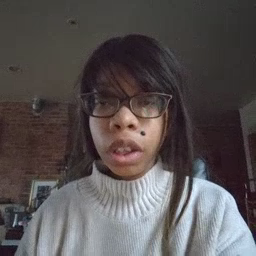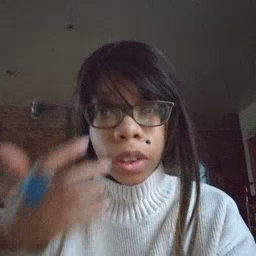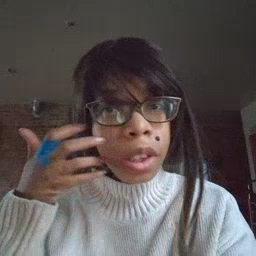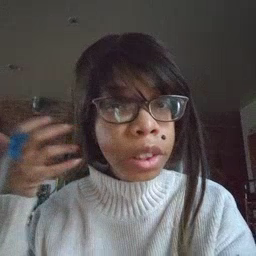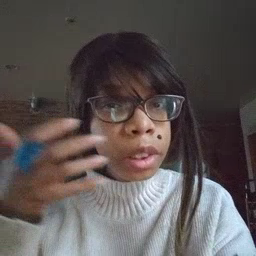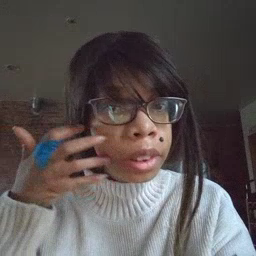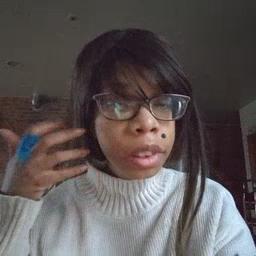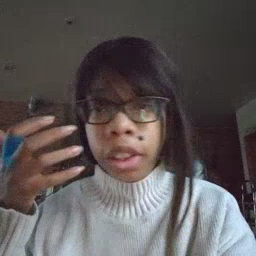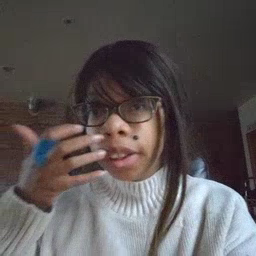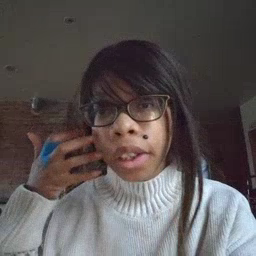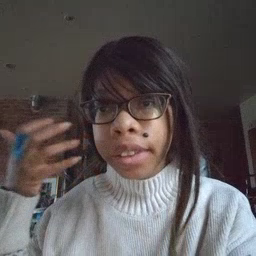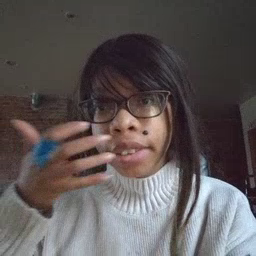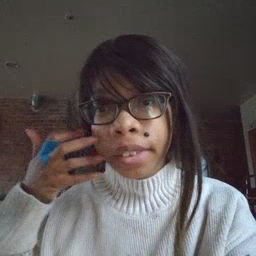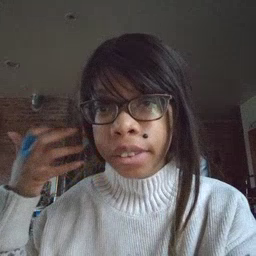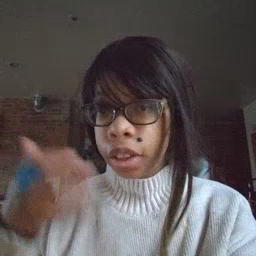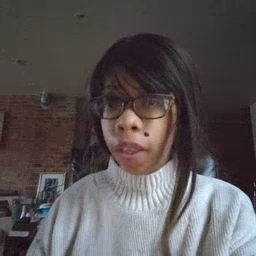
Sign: tiger